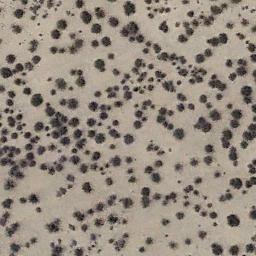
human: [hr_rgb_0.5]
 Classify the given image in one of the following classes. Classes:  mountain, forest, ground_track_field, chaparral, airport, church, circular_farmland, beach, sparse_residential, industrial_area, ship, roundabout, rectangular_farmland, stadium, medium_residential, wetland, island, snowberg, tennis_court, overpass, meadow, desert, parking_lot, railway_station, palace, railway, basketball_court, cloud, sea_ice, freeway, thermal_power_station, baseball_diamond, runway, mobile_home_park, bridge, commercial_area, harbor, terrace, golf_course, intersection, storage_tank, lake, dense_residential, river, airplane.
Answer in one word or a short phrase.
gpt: chaparral